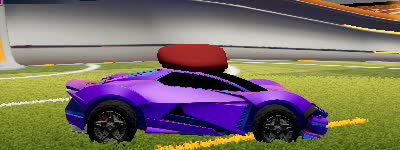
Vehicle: werewolf